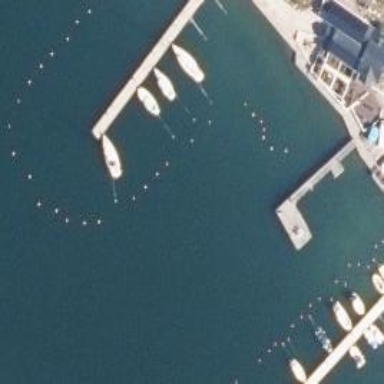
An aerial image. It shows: Marina area for leisure land.